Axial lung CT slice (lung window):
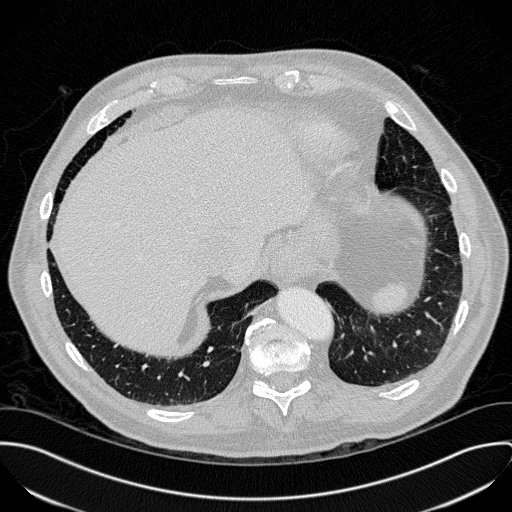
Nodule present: no